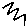
Label: zigzag